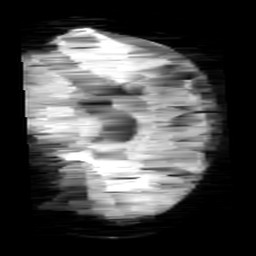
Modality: minIP
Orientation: sagittal
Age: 9
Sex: male
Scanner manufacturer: siemens
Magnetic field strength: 3 T
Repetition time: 0.027 s
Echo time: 0.02 s